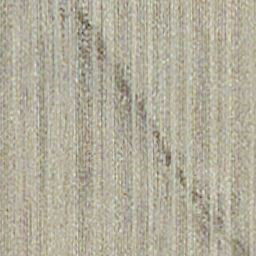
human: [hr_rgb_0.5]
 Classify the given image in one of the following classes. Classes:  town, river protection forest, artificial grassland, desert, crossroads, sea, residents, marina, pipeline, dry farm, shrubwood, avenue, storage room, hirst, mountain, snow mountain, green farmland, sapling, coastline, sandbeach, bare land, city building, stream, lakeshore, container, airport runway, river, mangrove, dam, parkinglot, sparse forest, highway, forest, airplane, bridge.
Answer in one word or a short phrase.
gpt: dry farm